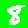
Digit: 8